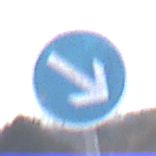
Verkehrszeichen: VorgeschriebeneVorbeifahrtRechts
Umgebung: Outdoor, Nature
Tageszeit: MorningAfternoon
Wetter: PartlyCloudy
Licht: Natural
Jahreszeit: Winter
Kontrast: HighContrast